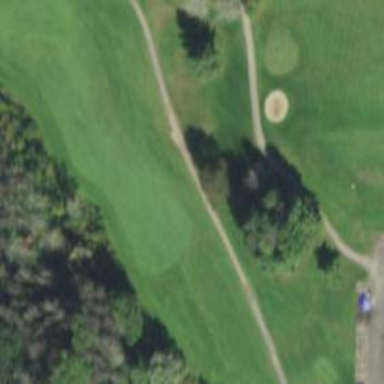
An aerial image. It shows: Service road used as golf cart path.